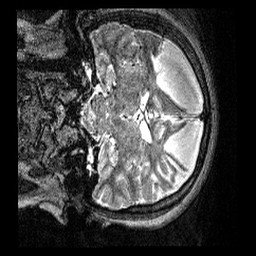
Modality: T2w
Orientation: coronal
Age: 13
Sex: male
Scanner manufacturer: siemens
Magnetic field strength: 3 T
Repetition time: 3.2 s
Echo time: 0.479 s